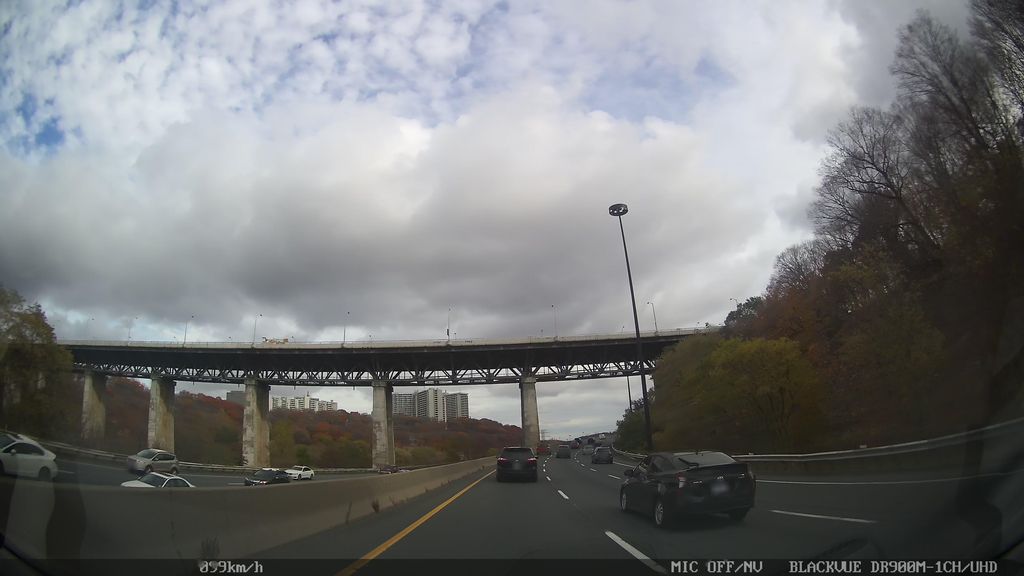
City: toronto